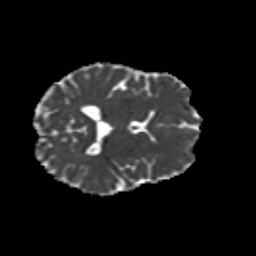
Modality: MD
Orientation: axial
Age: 35
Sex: female
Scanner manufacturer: siemens
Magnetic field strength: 3 T
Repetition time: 8.6 s
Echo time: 0.095 s